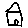
Label: house